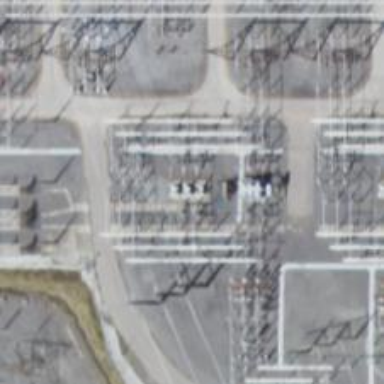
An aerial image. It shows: Switch for power supply.